Field crop: tomato
Growth stage: 1
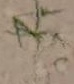
Species: cyperus